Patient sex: M
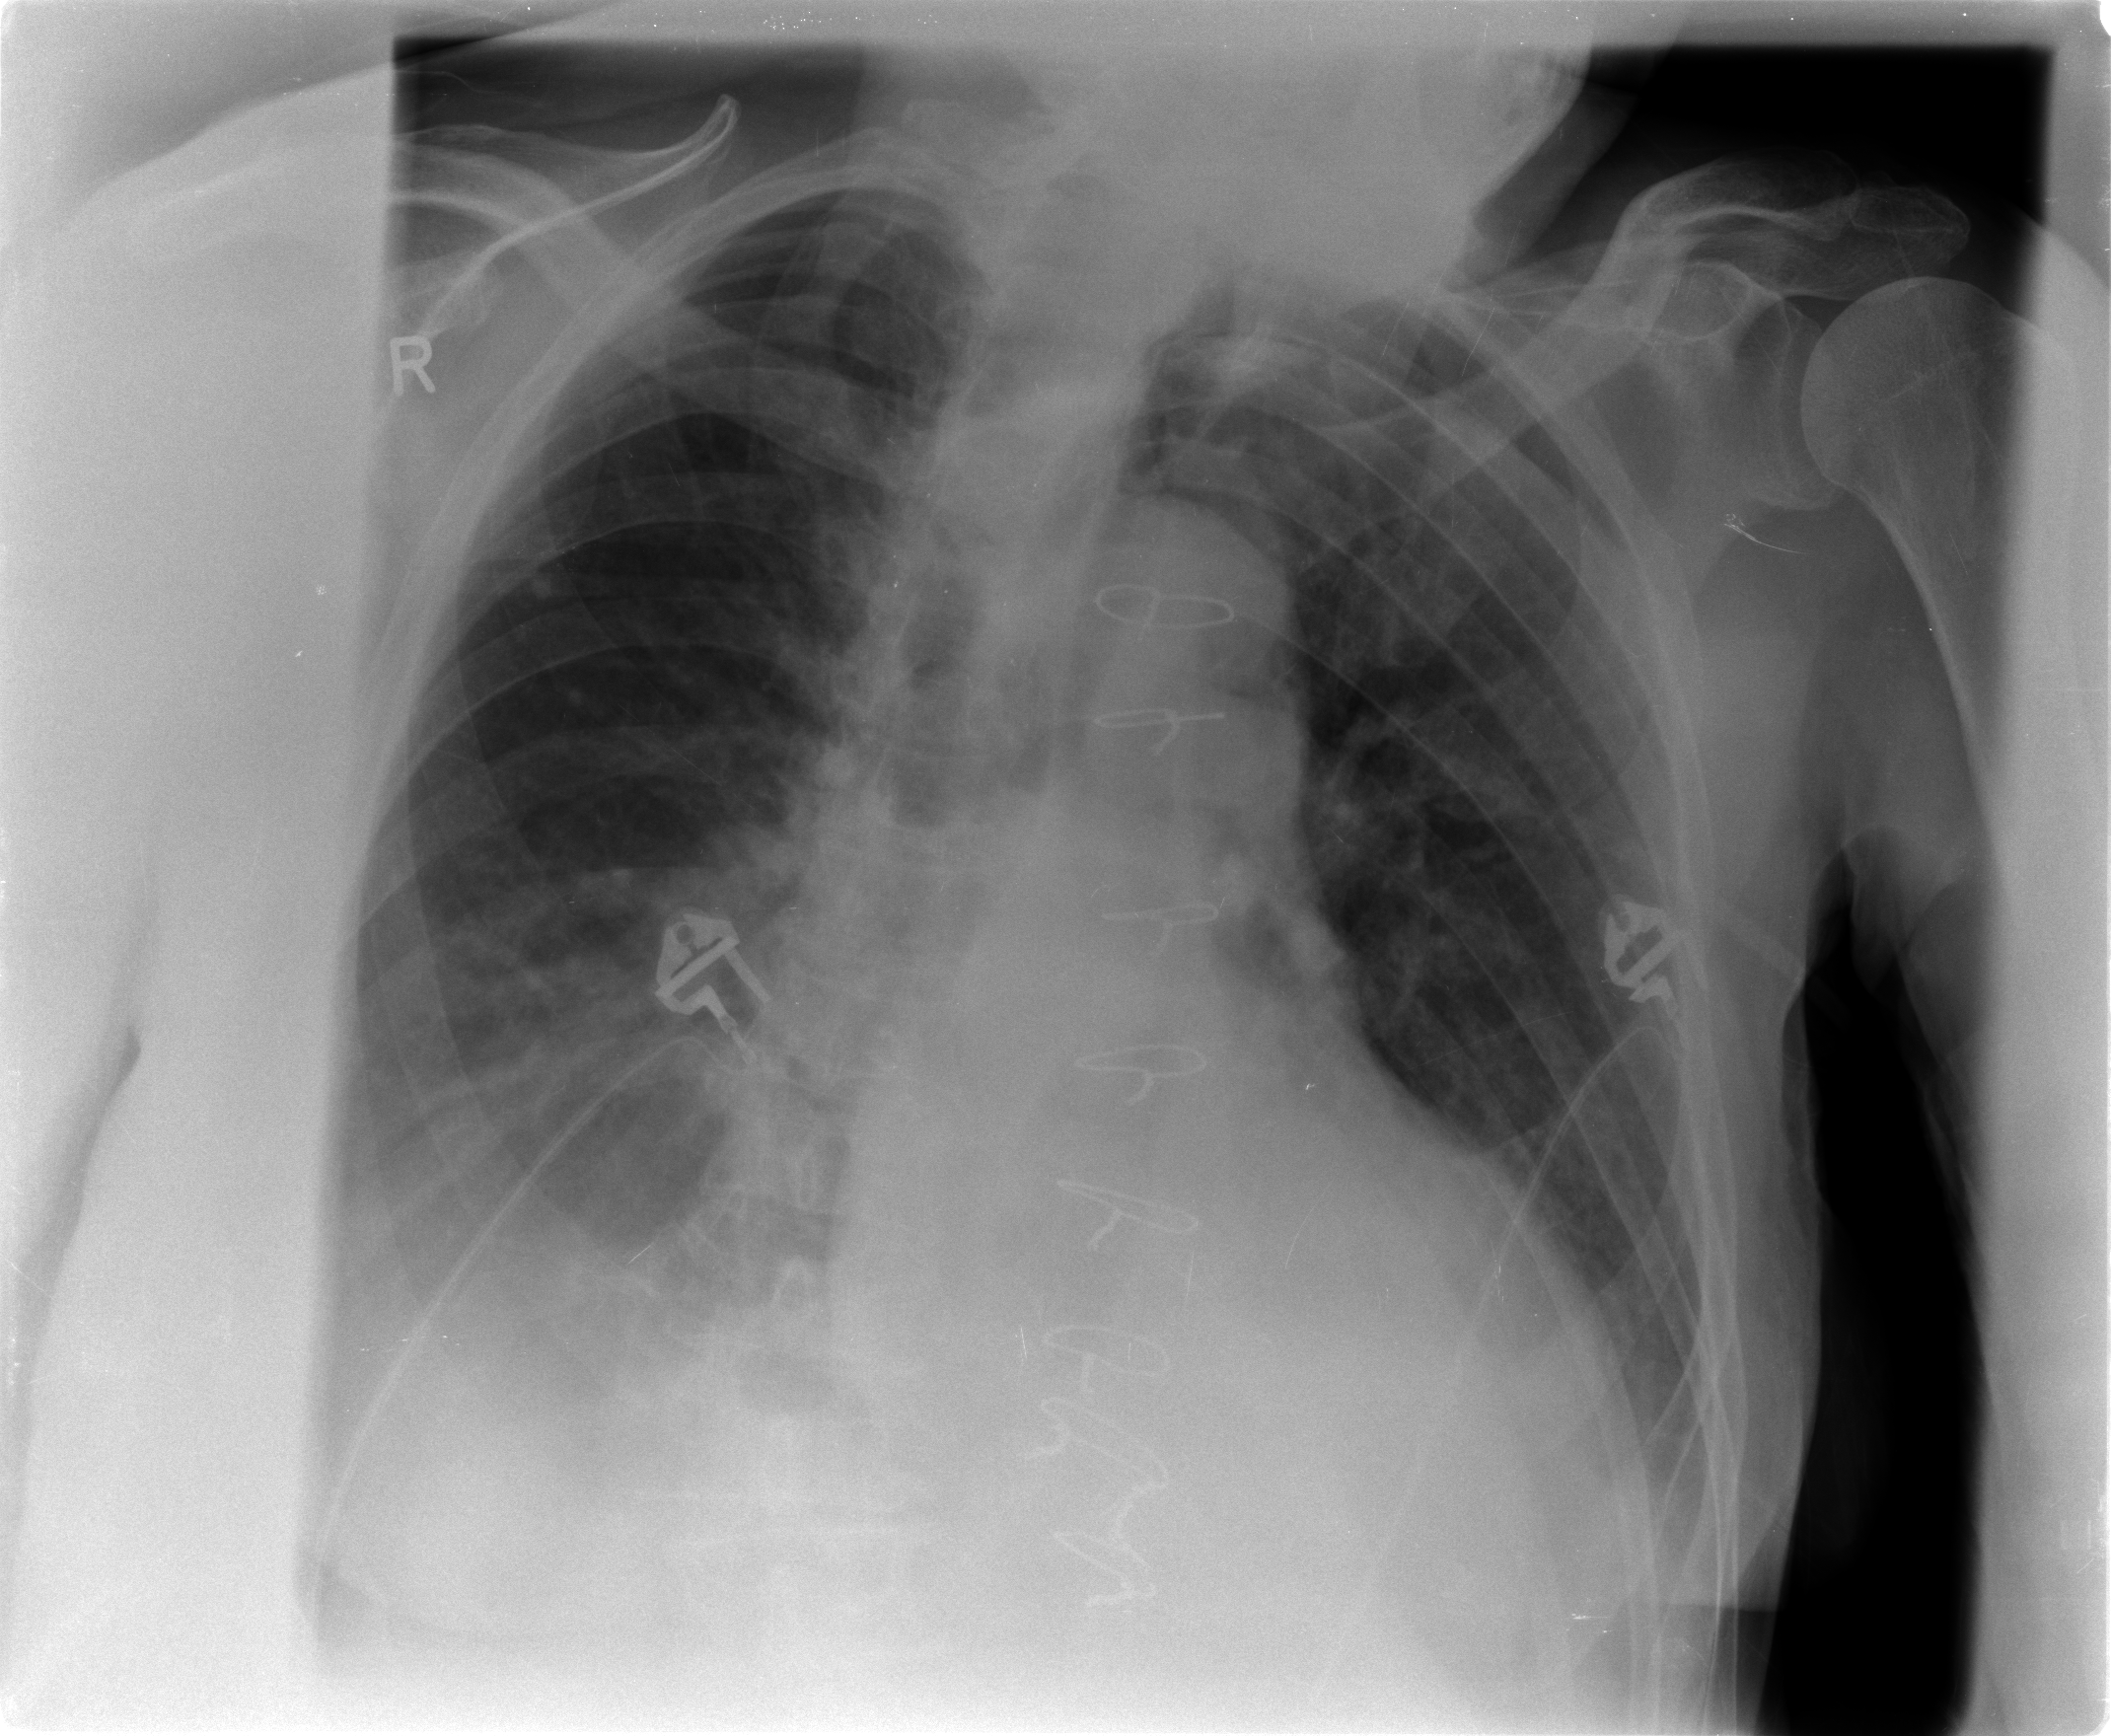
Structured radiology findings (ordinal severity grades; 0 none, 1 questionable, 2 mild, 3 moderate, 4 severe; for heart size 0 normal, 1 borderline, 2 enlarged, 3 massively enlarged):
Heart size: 2
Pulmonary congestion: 1
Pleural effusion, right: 2
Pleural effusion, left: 1
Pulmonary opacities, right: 1
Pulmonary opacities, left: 0
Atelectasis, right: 2
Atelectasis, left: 2